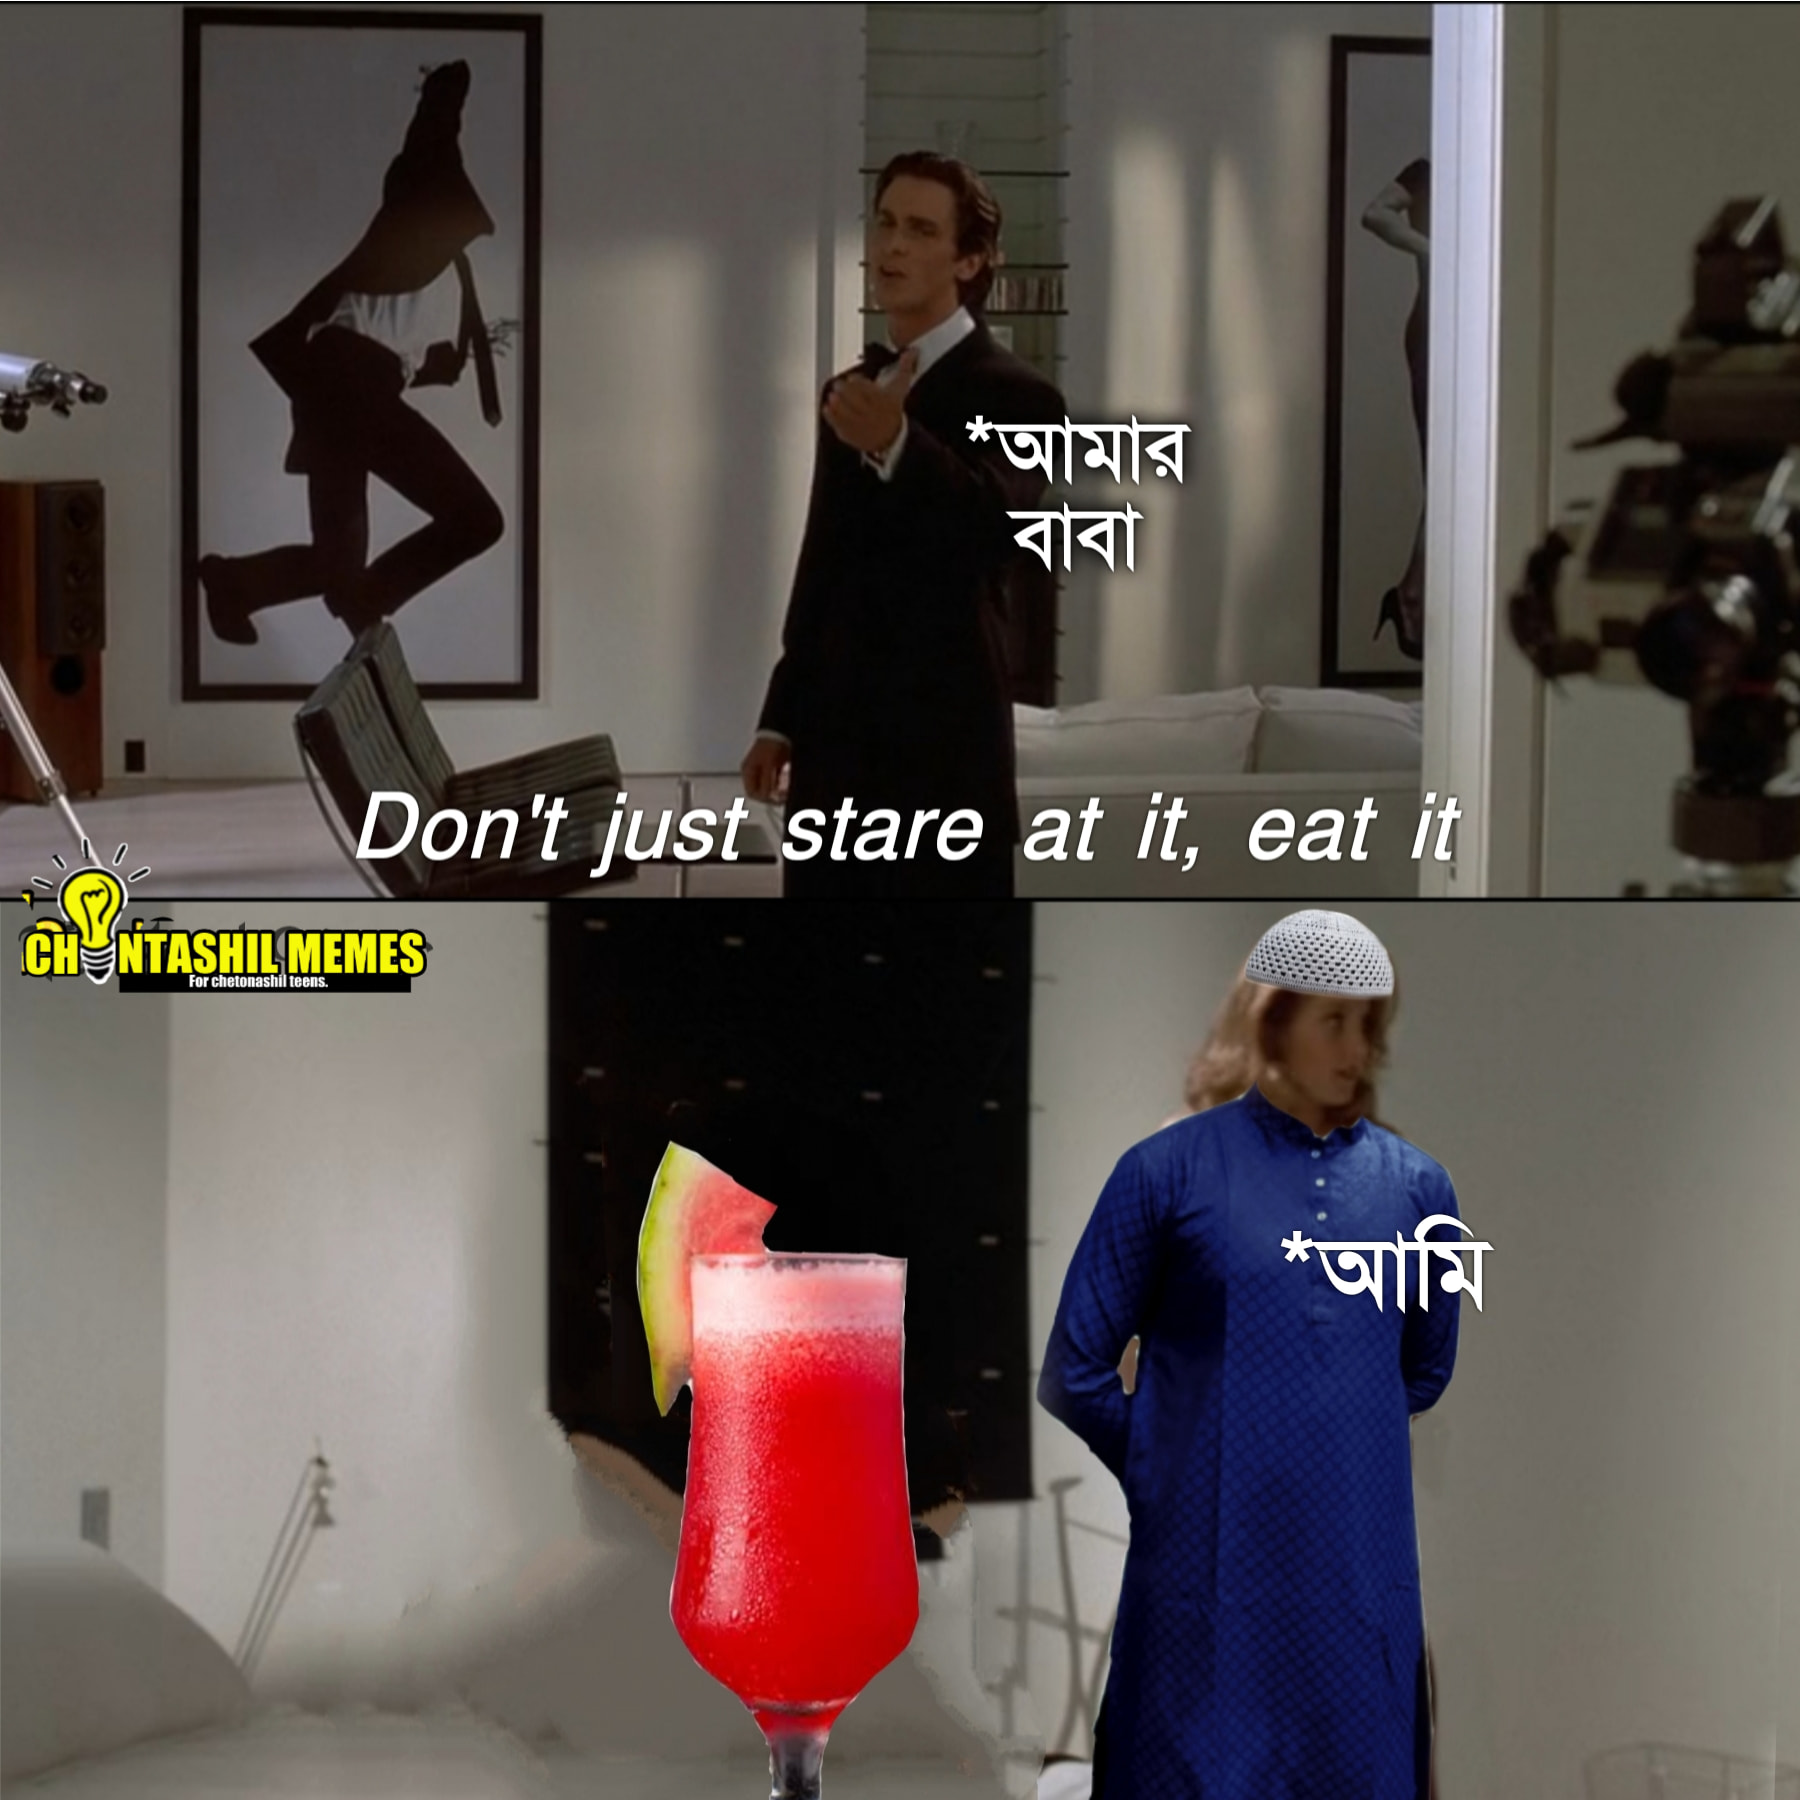
Caption: *আমার বাবা   Don't just stare at it , eat it   *আমি
Label: non-hate